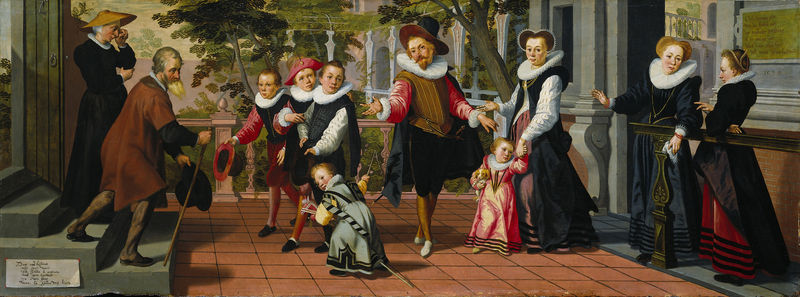
Titel: Rijke kinderen, arme ouders
Künstler: Aert Pietersz.
Standort: Amsterdam
Institution: Rijksmuseum
Schlagwörter: baum, gemälde, mann, umhang, bäume, frauen, menschen, bunt, frau, hut, kleid, männer, terasse, tür, gebäude, haus, schloss, bart, kragen, kinder, garten, schrift, treppe, stufen, spanisch, fliesen, fliese, winken, menschne, mühlradkragen, heerpauke, velasques, #stein